Group 1:
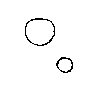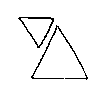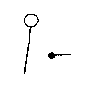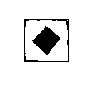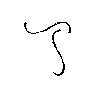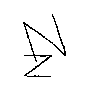
Group 2:
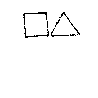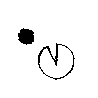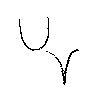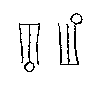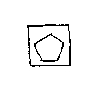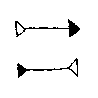
Rule separating the two groups: Similar shapes vs. dissimilar shapes.
Concepts: similar, similar_shape
Author: Douglas R. Hofstadter